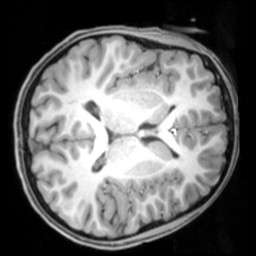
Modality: T1w
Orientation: axial
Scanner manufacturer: siemens
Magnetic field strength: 3 T
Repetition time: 1.9 s
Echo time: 0.00397 s